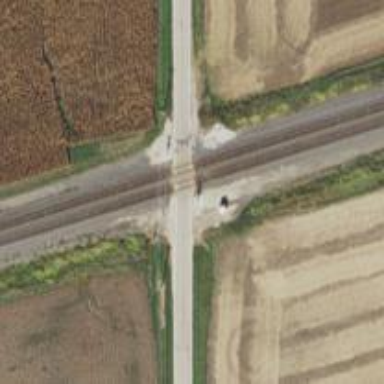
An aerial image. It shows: Railway level crossing.